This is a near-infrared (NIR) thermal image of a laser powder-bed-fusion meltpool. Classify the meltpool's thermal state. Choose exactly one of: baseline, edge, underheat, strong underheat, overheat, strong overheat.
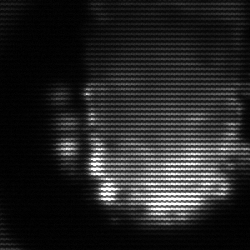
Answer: baseline